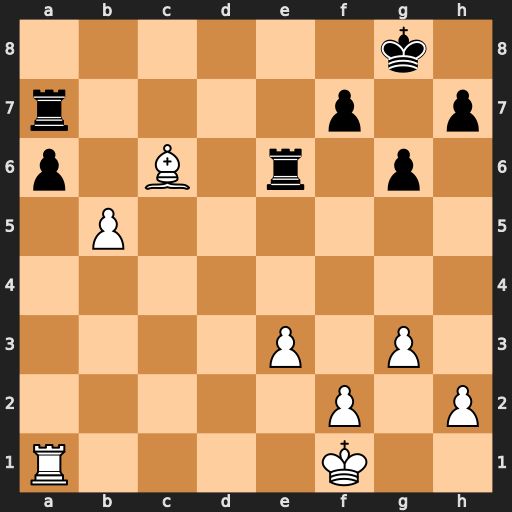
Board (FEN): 6k1/r4p1p/p1B1r1p1/1P6/8/4P1P1/5P1P/R4K2
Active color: w
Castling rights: -
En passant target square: -
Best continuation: b6 Rc7 b7 Rxb7 Bxb7